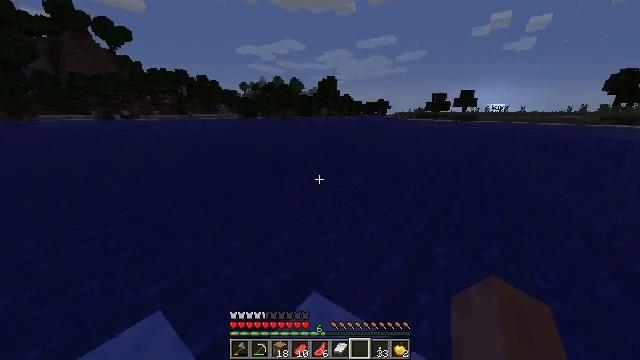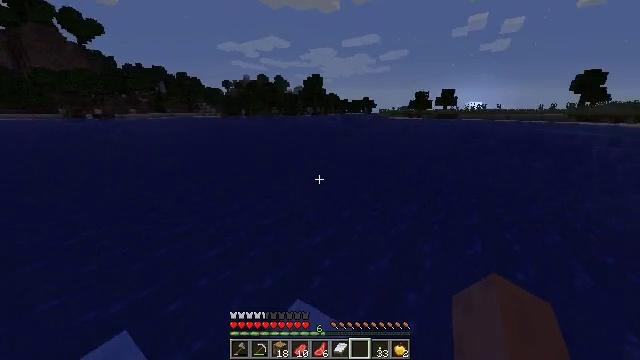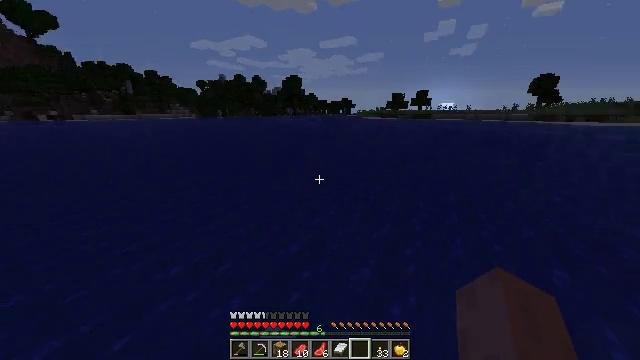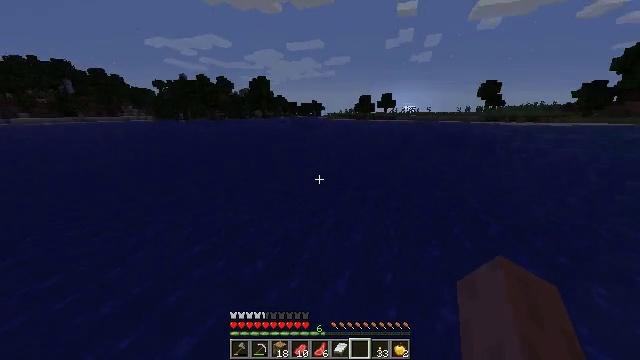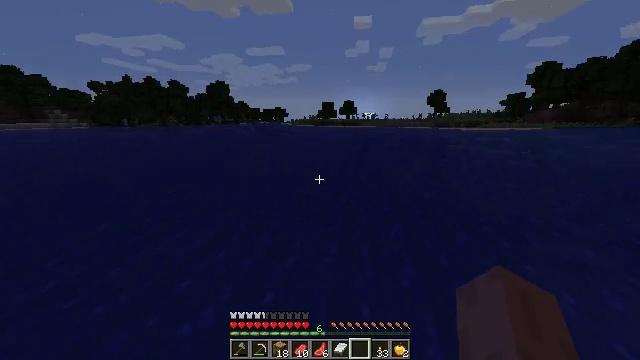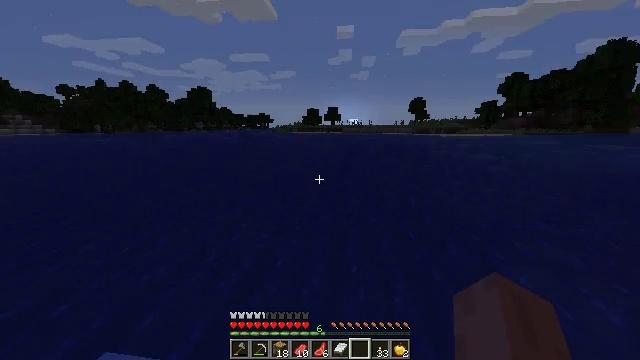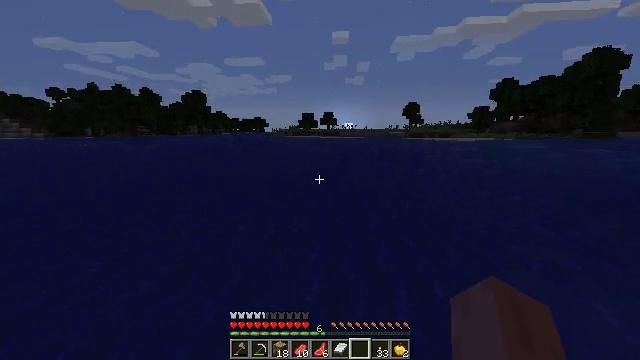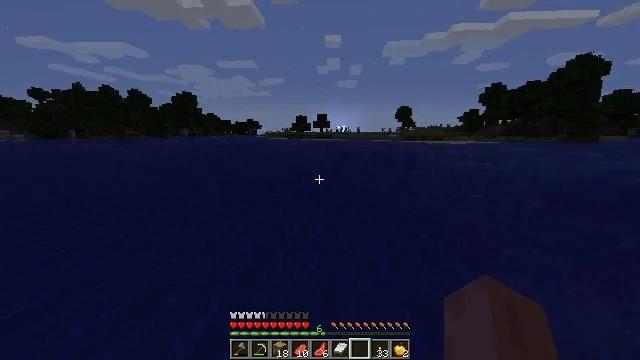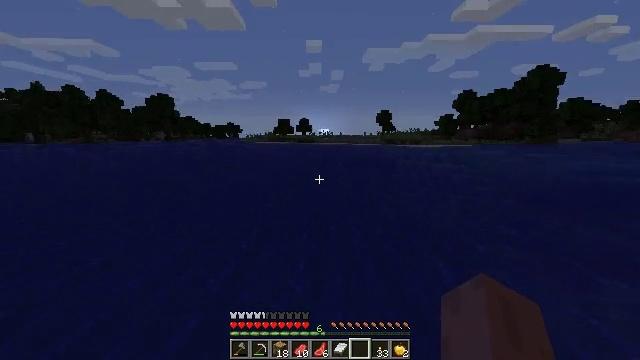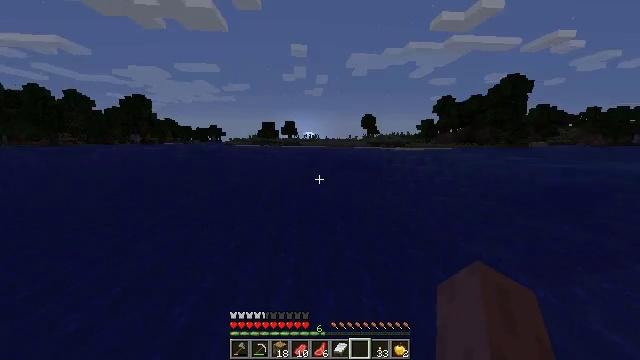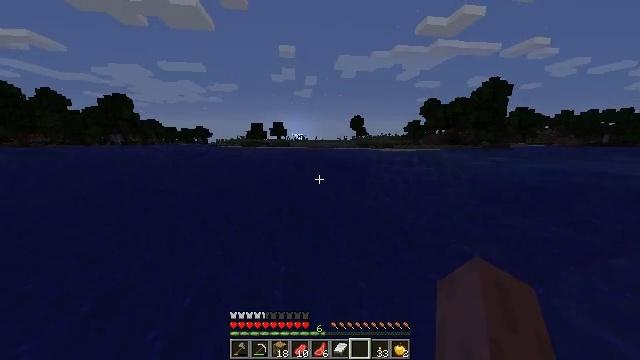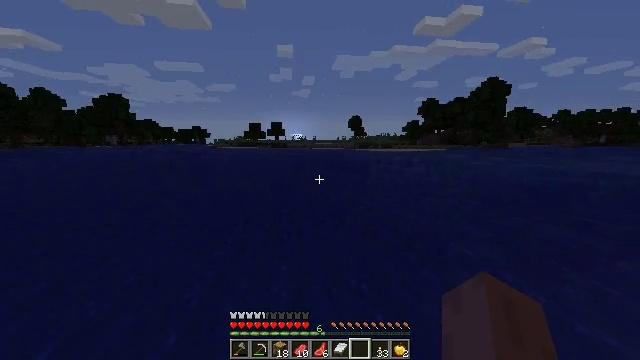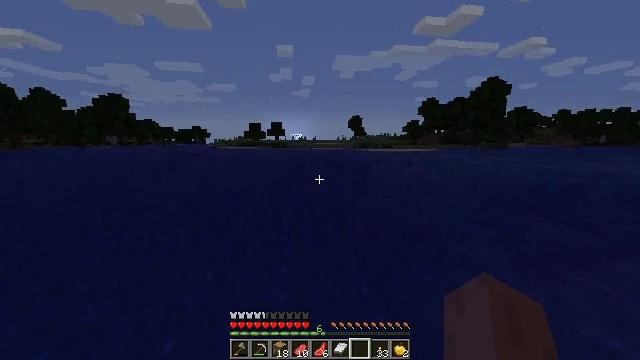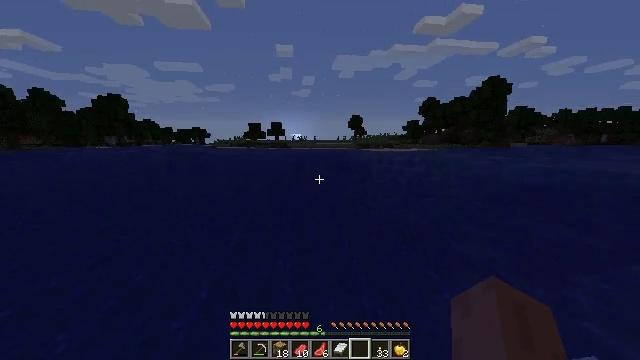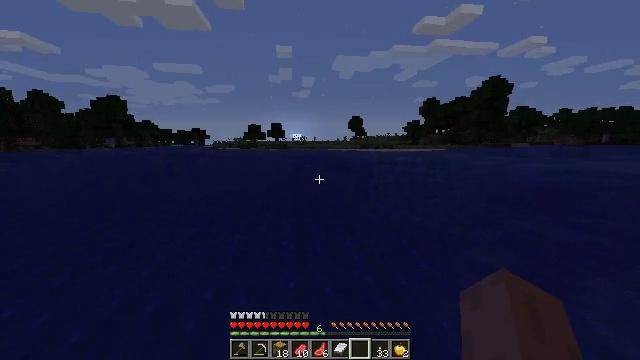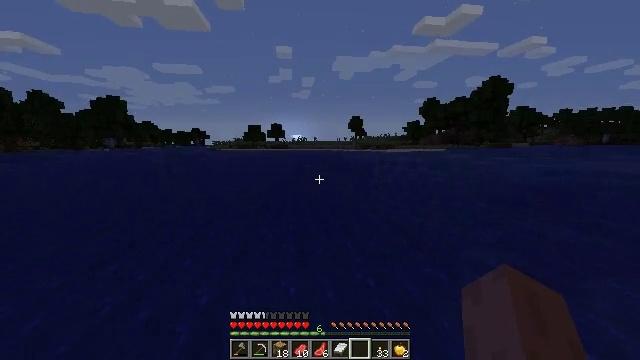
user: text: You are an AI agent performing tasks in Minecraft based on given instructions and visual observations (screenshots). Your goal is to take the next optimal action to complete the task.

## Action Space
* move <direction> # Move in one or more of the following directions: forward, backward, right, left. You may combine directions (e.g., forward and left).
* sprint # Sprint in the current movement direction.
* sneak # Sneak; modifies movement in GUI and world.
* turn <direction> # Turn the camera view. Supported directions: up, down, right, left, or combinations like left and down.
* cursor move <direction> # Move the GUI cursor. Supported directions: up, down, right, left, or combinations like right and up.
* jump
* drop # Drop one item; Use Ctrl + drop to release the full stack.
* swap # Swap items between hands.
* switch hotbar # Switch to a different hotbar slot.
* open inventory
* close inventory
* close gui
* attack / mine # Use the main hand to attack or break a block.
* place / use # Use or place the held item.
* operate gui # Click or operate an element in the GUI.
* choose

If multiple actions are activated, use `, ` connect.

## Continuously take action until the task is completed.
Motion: motion action
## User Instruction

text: Remove terracotta from the inventory.
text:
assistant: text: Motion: move forward, sprint, turn right
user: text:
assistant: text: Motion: move forward, sprint, turn right
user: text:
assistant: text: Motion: move forward, sprint, turn right
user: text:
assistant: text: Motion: move forward, sprint, turn right and up
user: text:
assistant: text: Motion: move forward, sprint, turn right and up
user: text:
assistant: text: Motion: move forward, sprint, turn right and up
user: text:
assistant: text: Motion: move forward, sprint, turn right
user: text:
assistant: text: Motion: move forward, sprint, turn right
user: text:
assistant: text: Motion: move forward, sprint, turn right
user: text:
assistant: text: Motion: move forward, sprint, turn right
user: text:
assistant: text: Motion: move forward, sprint
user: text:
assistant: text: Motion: move forward, sprint
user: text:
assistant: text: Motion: move forward, sprint
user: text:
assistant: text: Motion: move forward, sprint
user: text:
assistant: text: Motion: move forward, sprint
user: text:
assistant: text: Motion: move forward, sprint
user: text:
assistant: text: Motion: move forward, sprint
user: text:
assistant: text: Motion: move forward, sprint
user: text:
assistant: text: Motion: move forward, sprint
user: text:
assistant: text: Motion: move forward, sprint
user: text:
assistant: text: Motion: move forward, sprint
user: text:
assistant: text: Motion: move forward, sprint
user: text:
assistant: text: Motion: move forward, sprint
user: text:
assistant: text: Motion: move forward, sprint
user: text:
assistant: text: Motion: move forward, sprint, turn right
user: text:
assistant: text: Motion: move forward, sprint, turn right
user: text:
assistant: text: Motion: move forward, sprint
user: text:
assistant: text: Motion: move forward, sprint
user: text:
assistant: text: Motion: move forward, sprint
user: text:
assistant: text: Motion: move forward, sprint